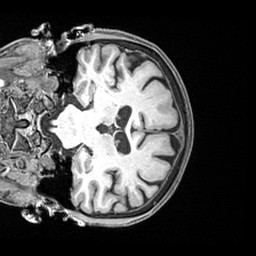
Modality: T1w
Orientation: coronal
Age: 72
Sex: female
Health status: healthy
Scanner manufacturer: siemens
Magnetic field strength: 3 T
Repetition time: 2.4 s
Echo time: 0.00217 s